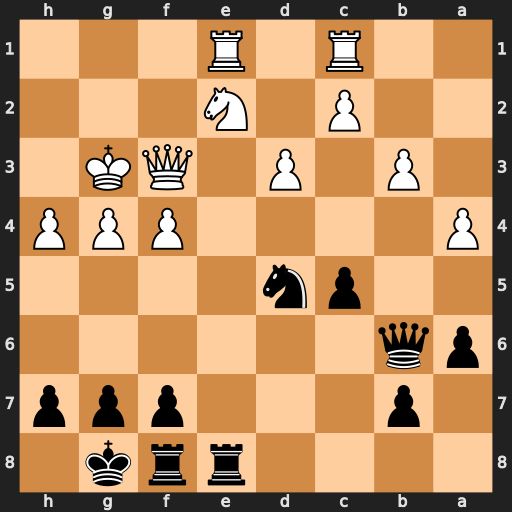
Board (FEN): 4rrk1/1p3ppp/pq6/2pn4/P4PPP/1P1P1QK1/2P1N3/2R1R3
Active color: b
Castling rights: -
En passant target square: -
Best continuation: Re3 Qxe3 Nxe3